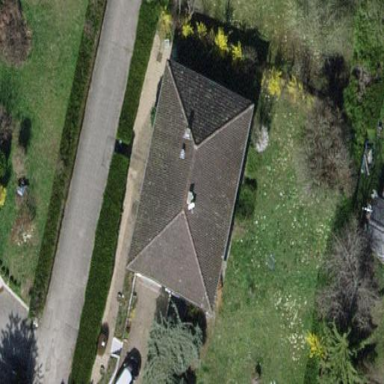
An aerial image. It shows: Detached building.